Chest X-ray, PA view. Patient: 47 years old, sex M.
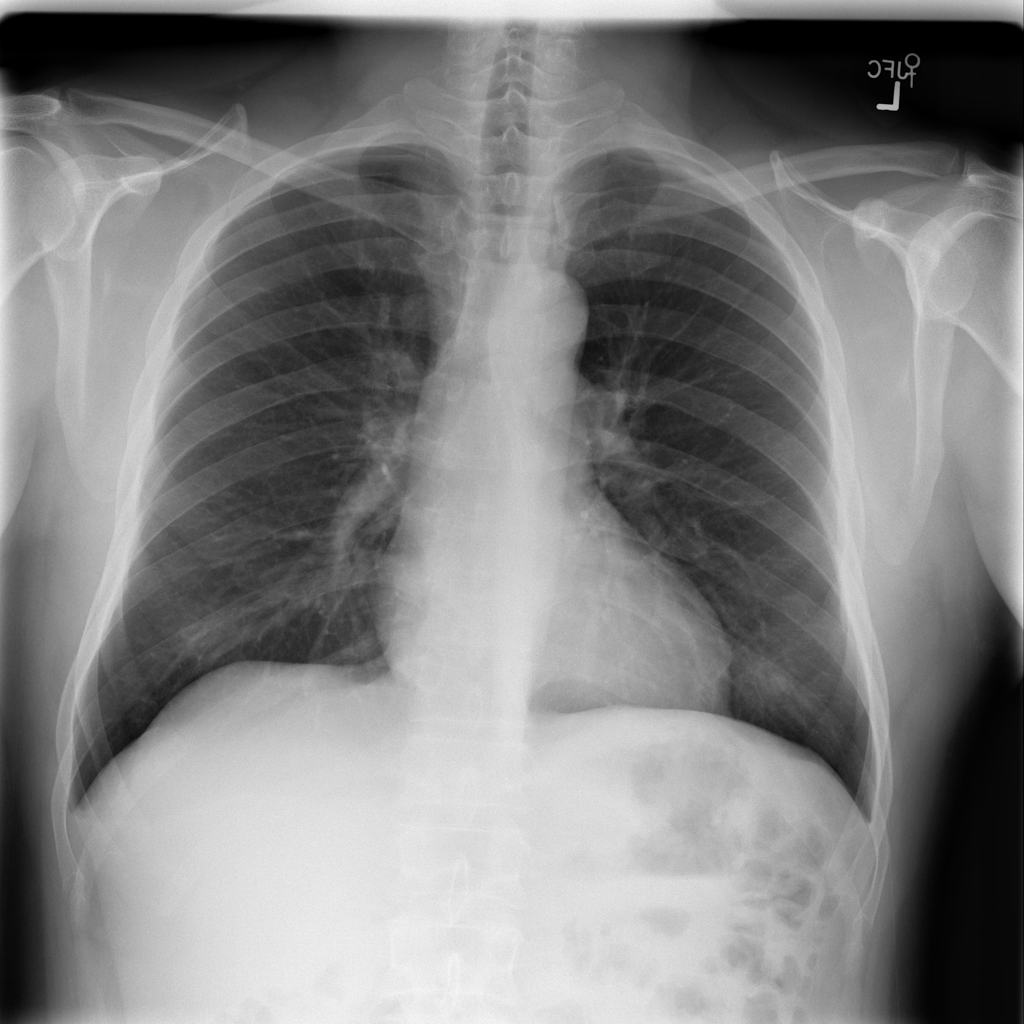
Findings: No Finding